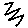
Label: zigzag